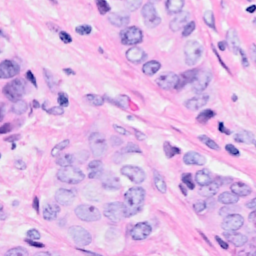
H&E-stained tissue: Breast